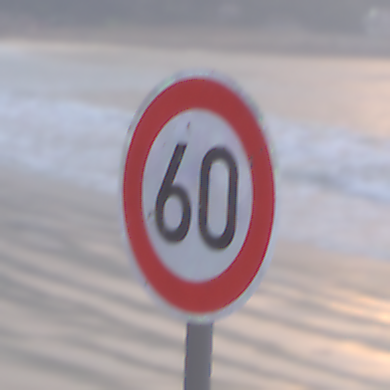
Verkehrszeichen: Geschwindigkeit60
Umgebung: Outdoor, Beach
Tageszeit: SunriseSunset
Wetter: Overcast
Licht: Natural
Jahreszeit: NotSpecified
Kontrast: LowContrast